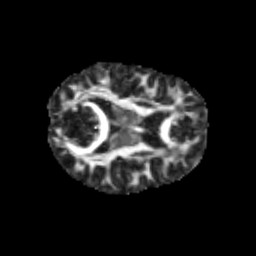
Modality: FA
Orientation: axial
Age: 11
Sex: female
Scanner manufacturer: siemens
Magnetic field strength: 3 T
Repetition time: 3.8 s
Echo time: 0.07 s